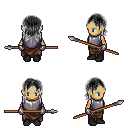
a pixel art fantasy rpg character, female body template, human, tanned skin, steel chest armor, robe skirt, gray long bangs hairstyle, metal gloves, black shoes, spear, four views (front, back, left, right), 2x2 character sprite sheet, small pixel art, hard edges, no anti-aliasing